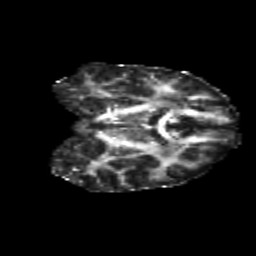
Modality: FA
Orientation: coronal
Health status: healthy
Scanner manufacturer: philips
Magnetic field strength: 3 T
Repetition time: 9.75 s
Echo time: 0.092 s